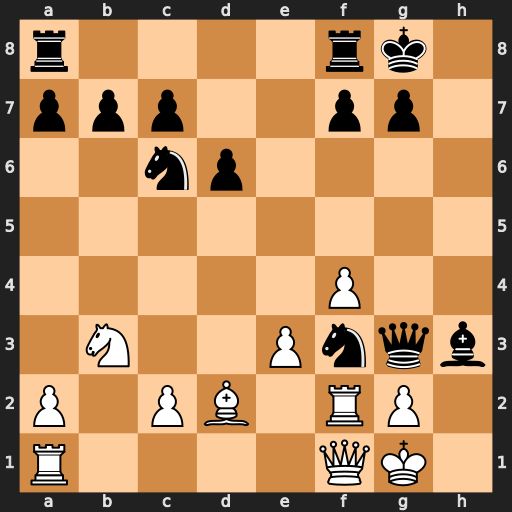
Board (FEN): r4rk1/ppp2pp1/2np4/8/5P2/1N2Pnqb/P1PB1RP1/R4QK1
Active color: w
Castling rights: -
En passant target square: -
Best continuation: Rxf3 Qxg2+ Qxg2 Bxg2 Kxg2